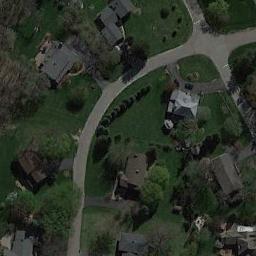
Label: medium_residential